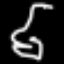
Label: frog